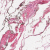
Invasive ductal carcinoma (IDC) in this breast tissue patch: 0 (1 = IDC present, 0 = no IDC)